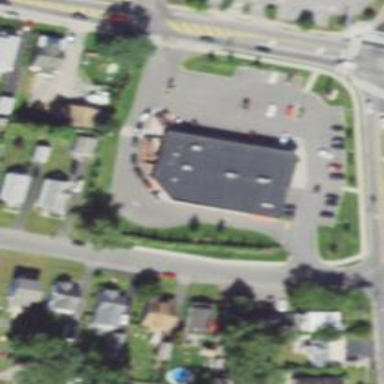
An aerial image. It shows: Pharmacy.